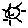
Label: sun